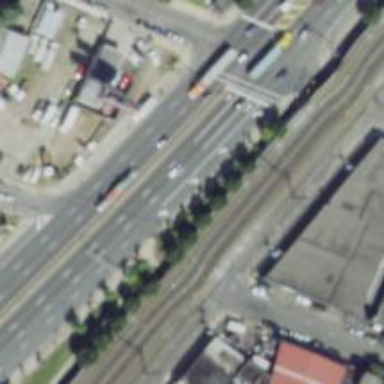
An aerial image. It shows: Rail on embankment with electrified contact lines.